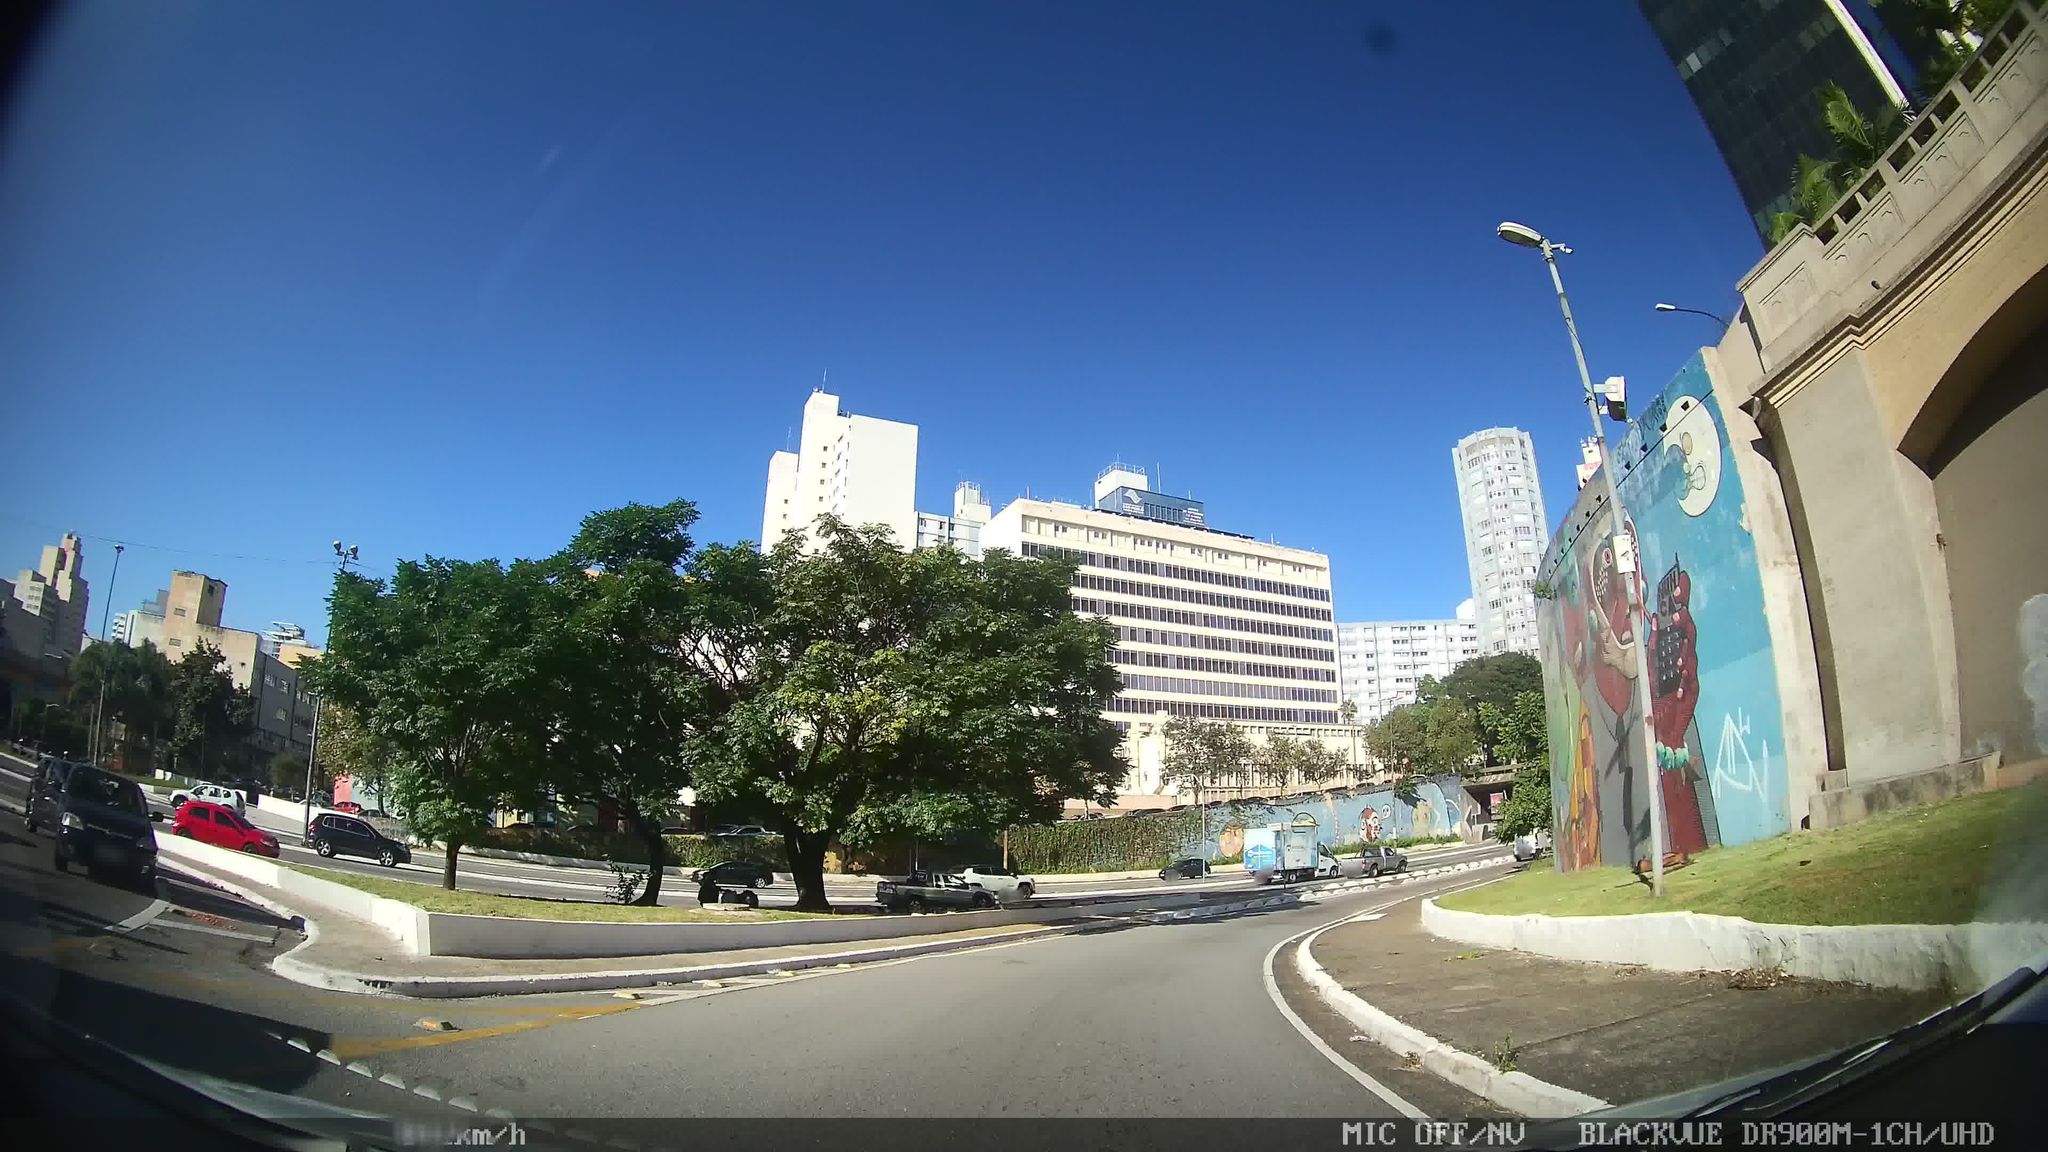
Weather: clear
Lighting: day
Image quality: good
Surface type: driving surface
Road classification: trunk_link
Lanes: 1
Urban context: urban centre
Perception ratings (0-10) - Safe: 2.24, Lively: 7.22, Beautiful: 5.09, Boring: 4.27, Depressing: 2.6, Wealthy: 5.94